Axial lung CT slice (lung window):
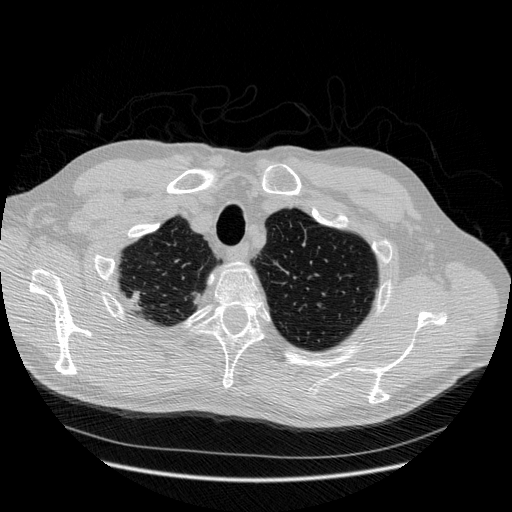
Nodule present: no